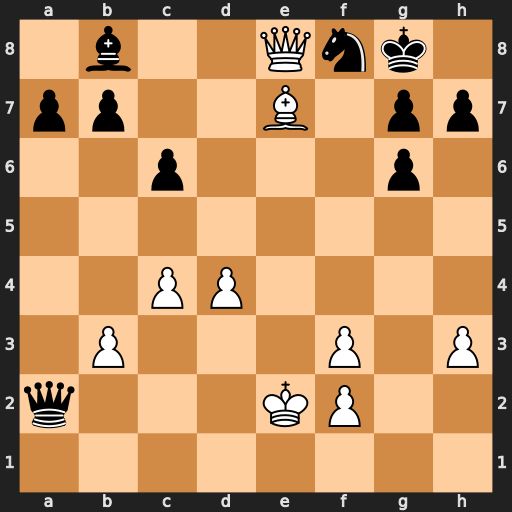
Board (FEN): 1b2Qnk1/pp2B1pp/2p3p1/8/2PP4/1P3P1P/q3KP2/8
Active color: w
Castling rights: -
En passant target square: -
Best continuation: Kf1 Qb1+ Kg2 Qf5 Qxb8